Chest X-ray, PA view. Patient: 50 years old, sex M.
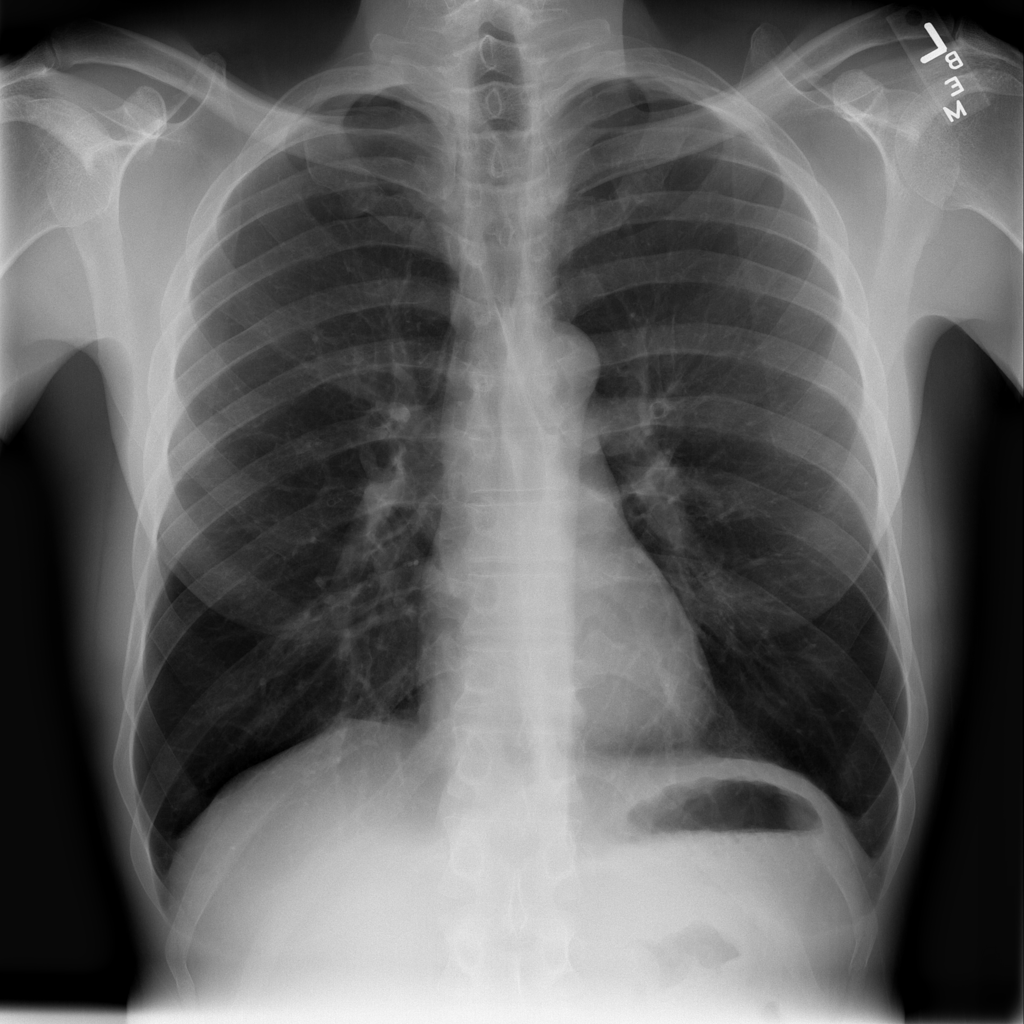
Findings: No Finding